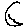
Label: moon